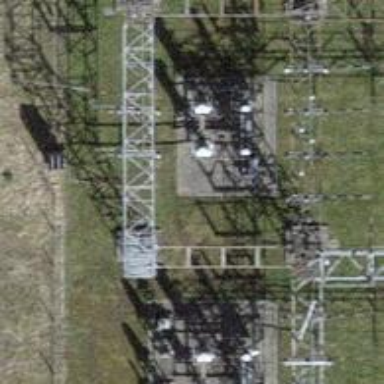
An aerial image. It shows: Power line in the image.